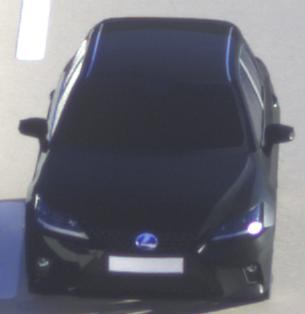
Make: Lexus
Model: CT 200h
Detailed model: CT (A10)
Model produced from: 2014/03
Model produced until: 2017/10
Doors: 5
Color: black
Road condition: dry road
Daytime: sunrise or sunset
Contrast: high contrast